Question: I am using db.get([keys]) and experiencing extremely slow reads. It takes at least "9008cpu_ms 2125api_cpu_ms" for simple test. .
Entities are small:
'''
p1 = db.StringProperty(indexed=False) - ~20 characters
p2 = db.StringProperty(indexed=False, required=True) ~10 characters
p3 = db.GeoPtProperty(indexed=False, required=True)
p4 = db.StringListProperty(indexed=False) 10 items x ~10 characters
'''
Total entities in HRD datastore: ~1000. Fetched: ~200.
Appstats shows:
'''
datastore_v3.RunQuery 9ms (29ms api)
datastore_v3.Next 32ms (16ms api)
datastore_v3.Next 11ms (16ms api)
datastore_v3.Next 16ms (16ms api)
datastore_v3.Next 86ms (16ms api)
datastore_v3.Next 8ms (16ms api)
datastore_v3.Next 84ms (16ms api)
datastore_v3.Next 8ms (16ms api)
datastore_v3.Next 92ms (16ms api)
datastore_v3.Next 14ms (16ms api)
datastore_v3.Next 82ms (16ms api)
datastore_v3.Next 8ms (16ms api)
datastore_v3.Next 86ms (16ms api)
datastore_v3.Next 96ms (16ms api)
datastore_v3.Next 7ms (16ms api)
datastore_v3.Next 92ms (16ms api)
datastore_v3.Next 92ms (16ms api)
datastore_v3.Next 9ms (16ms api)
datastore_v3.Next 89ms (16ms api)
datastore_v3.Next 7ms (4ms api)
datastore_v3.Get 5692ms (8ms api)
datastore_v3.Get 5688ms (8ms api)
datastore_v3.Get 5684ms (8ms api)</code>
'''
And hundreds of:
'''
datastore_v3.Get ~ 5681ms (8ms api)
'''
Source:
'''
logging.debug('Fetching ' + str(len(m.keys())) + ' entities')
items = db.get(m.keys())
logging.debug('Done fetching items')
'''
Log:
'''
D 2011-10-30 22:46:41.495 Fetching 238 entities
D 2011-10-30 22:46:50.009 Done fetching items
W 2011-10-30 22:46:54.407 Full proto too large to save, cleared variables.
'''
Update 1 (Monday, October 31, 2011 at 23:33:42 UTC):
While searching for possible solution, I have removed StringList property and recreated entities. No changes.
Sample entity:
'''
ID/Name|description|location|name
id=804|Sample description|54.<PHONE>,23.892426|Sample place
'''
Update 2(Tuesday, November 01, 2011 at 12:27:31 UTC):
Screenshot of Appstats output:

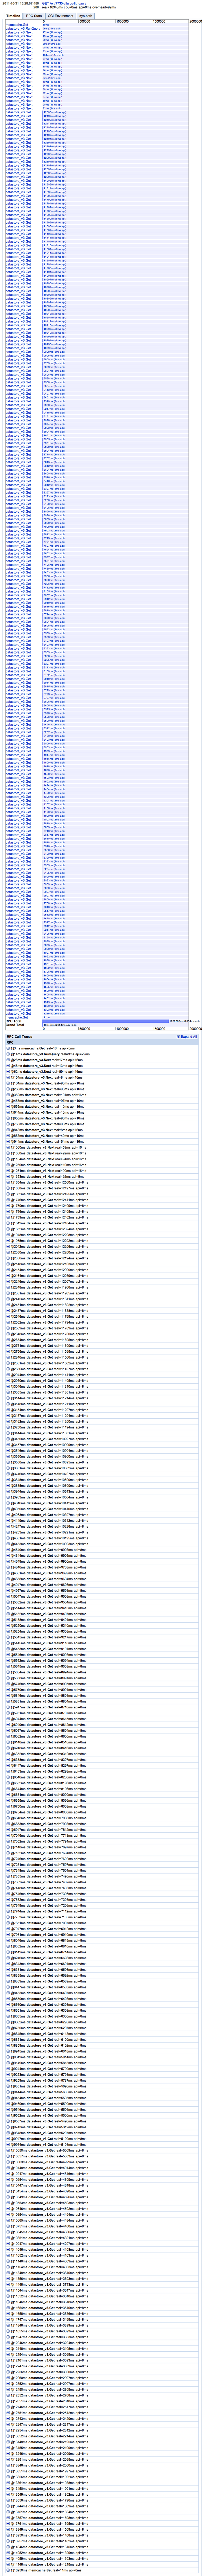
Answer: Yes, it's normal for fetching 1000 entities (each with 10 items in a listproperty!) to take a while. The high CPU milliseconds indicates your spending a lot of time decoding and processing the entities, aside from the API time spent actually fetching them.
Bear in mind that gets are strongly consistent by default. If you don't need this, you can speed things up by doing an eventually consistent get, as documented <URL>.